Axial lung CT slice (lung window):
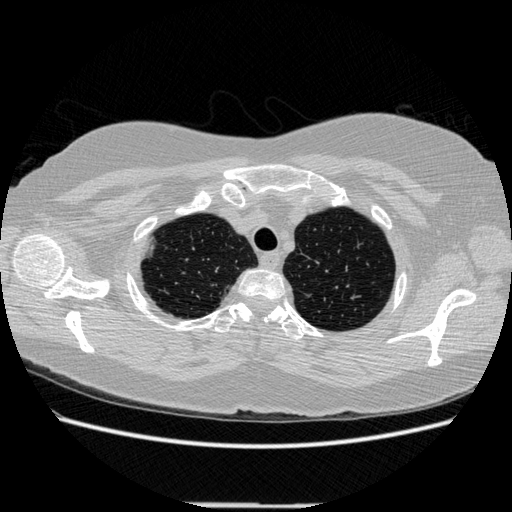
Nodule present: no